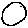
Label: circle